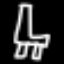
Label: chair